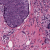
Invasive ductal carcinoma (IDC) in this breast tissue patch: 1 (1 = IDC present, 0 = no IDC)